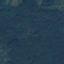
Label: Forest